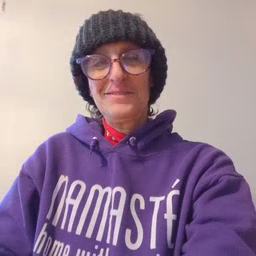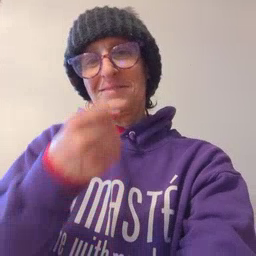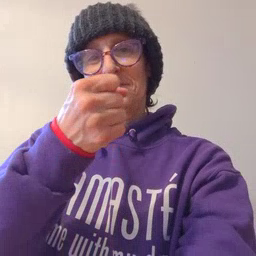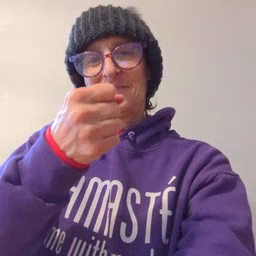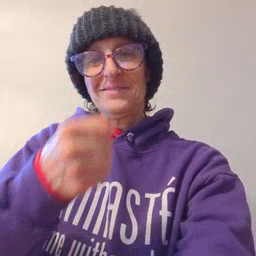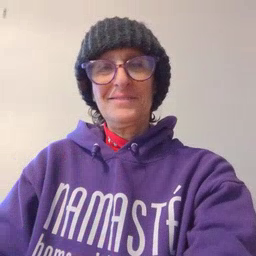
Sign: milk